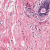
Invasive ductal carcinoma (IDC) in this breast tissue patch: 0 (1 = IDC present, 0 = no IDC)